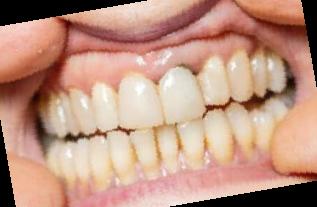
Condition: Gingivitis